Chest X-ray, AP view. Patient: 58 years old, sex F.
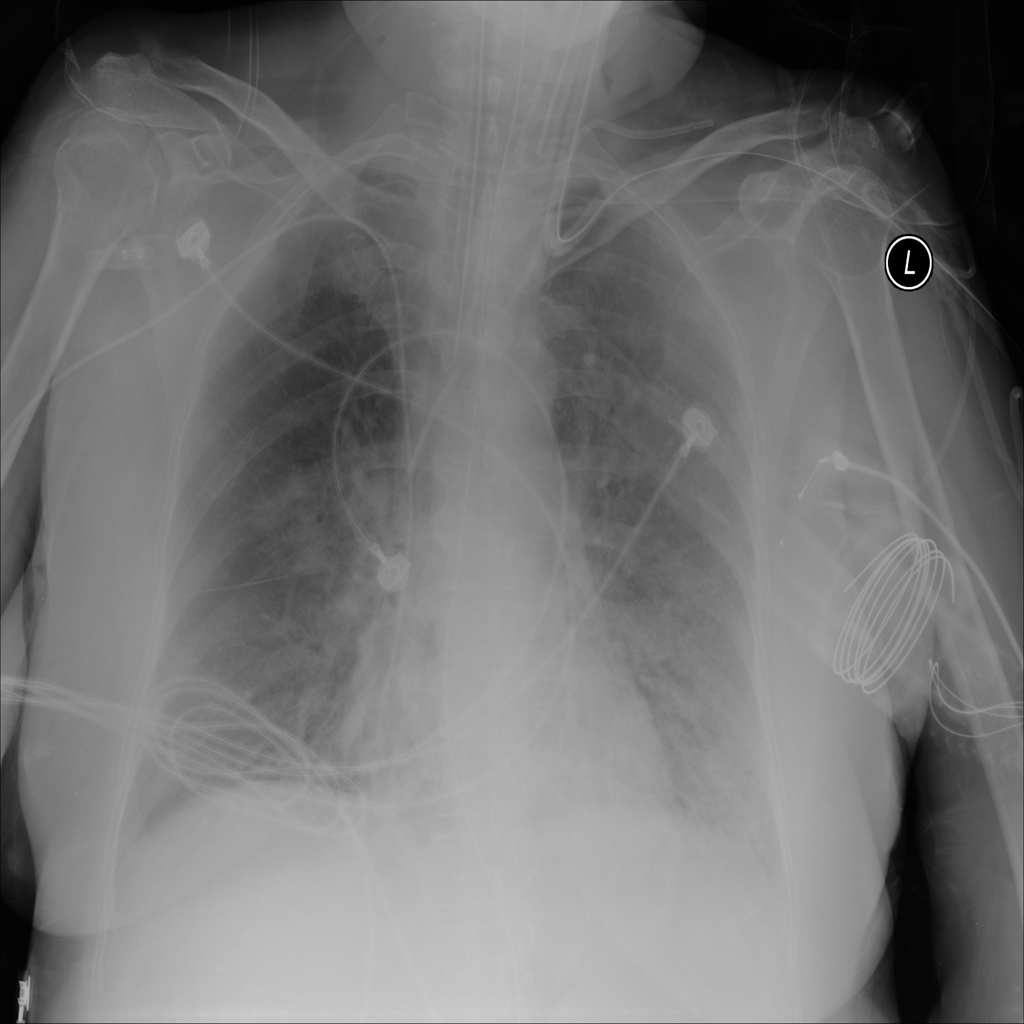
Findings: No Finding